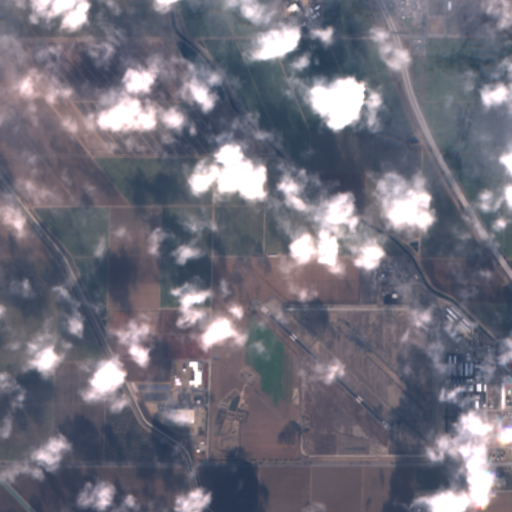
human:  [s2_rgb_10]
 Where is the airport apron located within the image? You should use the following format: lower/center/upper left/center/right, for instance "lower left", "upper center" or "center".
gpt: The airport apron is located in the lower right of the image.
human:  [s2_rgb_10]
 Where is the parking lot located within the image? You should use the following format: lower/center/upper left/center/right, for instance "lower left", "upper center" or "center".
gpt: The parking lot is located in the lower right of the image.
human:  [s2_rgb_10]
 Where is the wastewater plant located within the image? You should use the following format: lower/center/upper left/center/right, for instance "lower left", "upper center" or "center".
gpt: The wastewater plant is located in the lower left of the image.
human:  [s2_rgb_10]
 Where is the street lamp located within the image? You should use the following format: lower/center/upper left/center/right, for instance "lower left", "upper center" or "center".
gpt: The street lamp is located in the lower right of the image.
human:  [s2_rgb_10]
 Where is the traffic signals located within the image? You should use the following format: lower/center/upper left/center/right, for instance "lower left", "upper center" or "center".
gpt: The traffic signals is located in the lower center of the image.
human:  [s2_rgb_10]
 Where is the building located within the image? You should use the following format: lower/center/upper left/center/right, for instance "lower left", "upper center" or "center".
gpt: There is no building in the image.